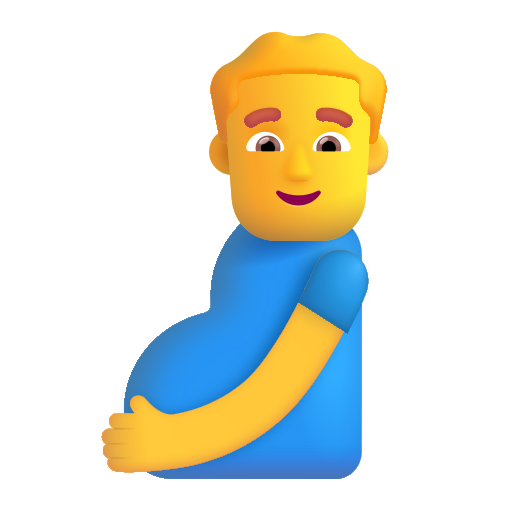
pregnant man color default